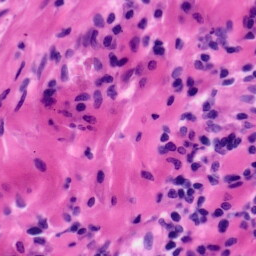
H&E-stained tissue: Tonsil